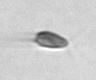
Label: Acanthoica_quattrospina